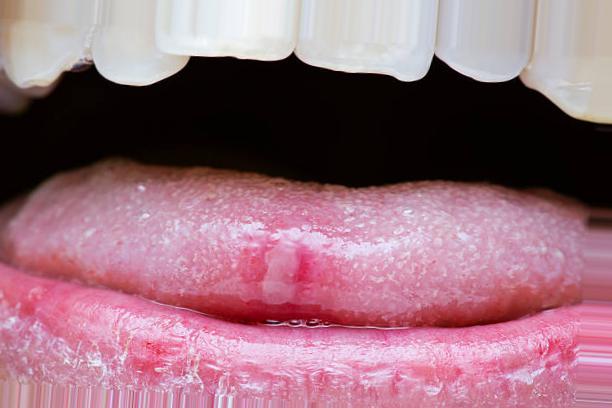
Condition: Mouth Ulcer